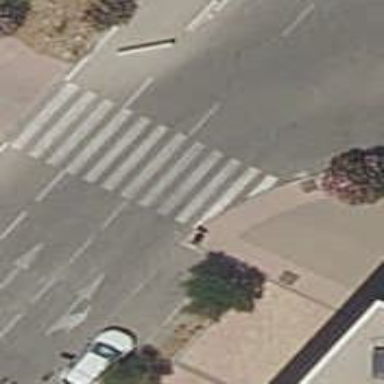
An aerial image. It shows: Marked road crossing with visible markings.